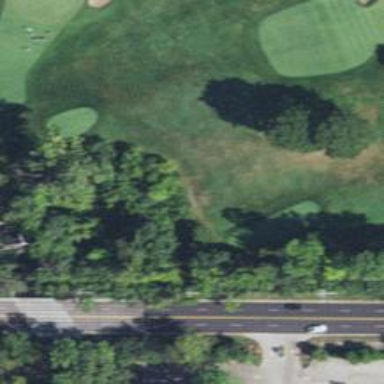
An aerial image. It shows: Golf tee.